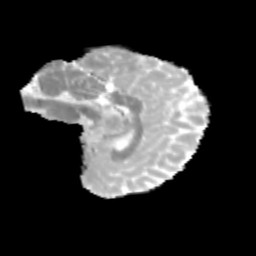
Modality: MD
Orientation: sagittal
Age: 14
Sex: female
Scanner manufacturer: siemens
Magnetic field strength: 3 T
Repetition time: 3.8 s
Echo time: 0.07 s